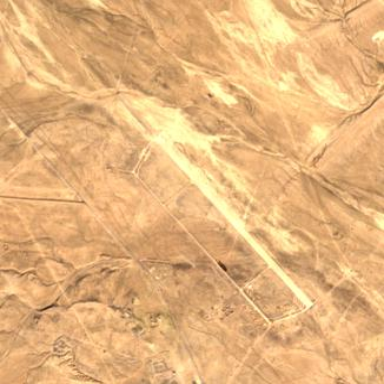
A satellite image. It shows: Military airfield located within larger aerodrome area.